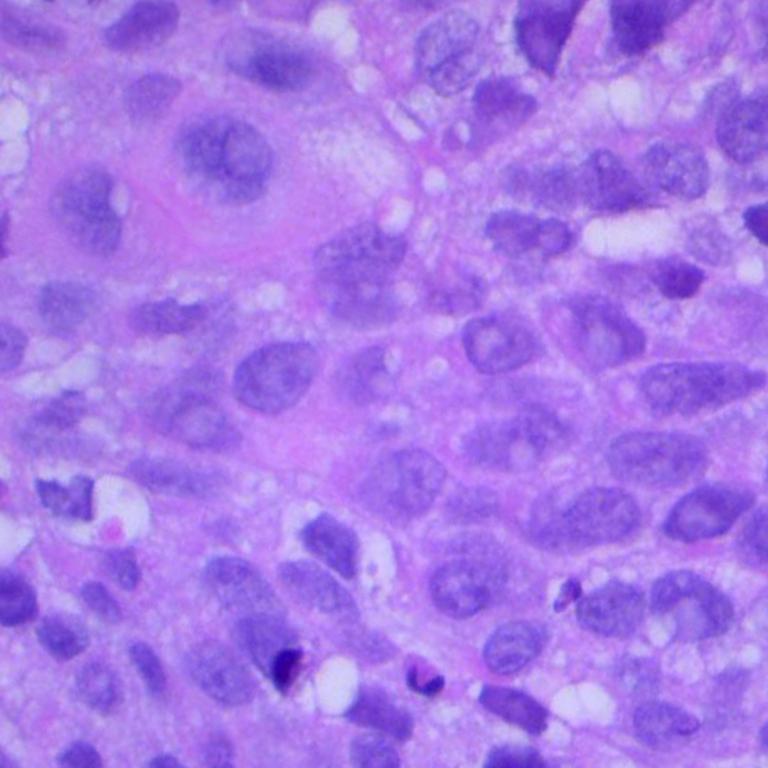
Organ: lung
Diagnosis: squamous carcinomas